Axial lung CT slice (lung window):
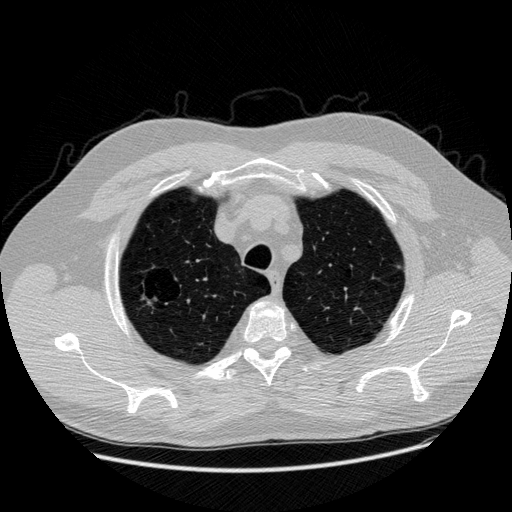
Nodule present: yes
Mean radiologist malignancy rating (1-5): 3